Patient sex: M
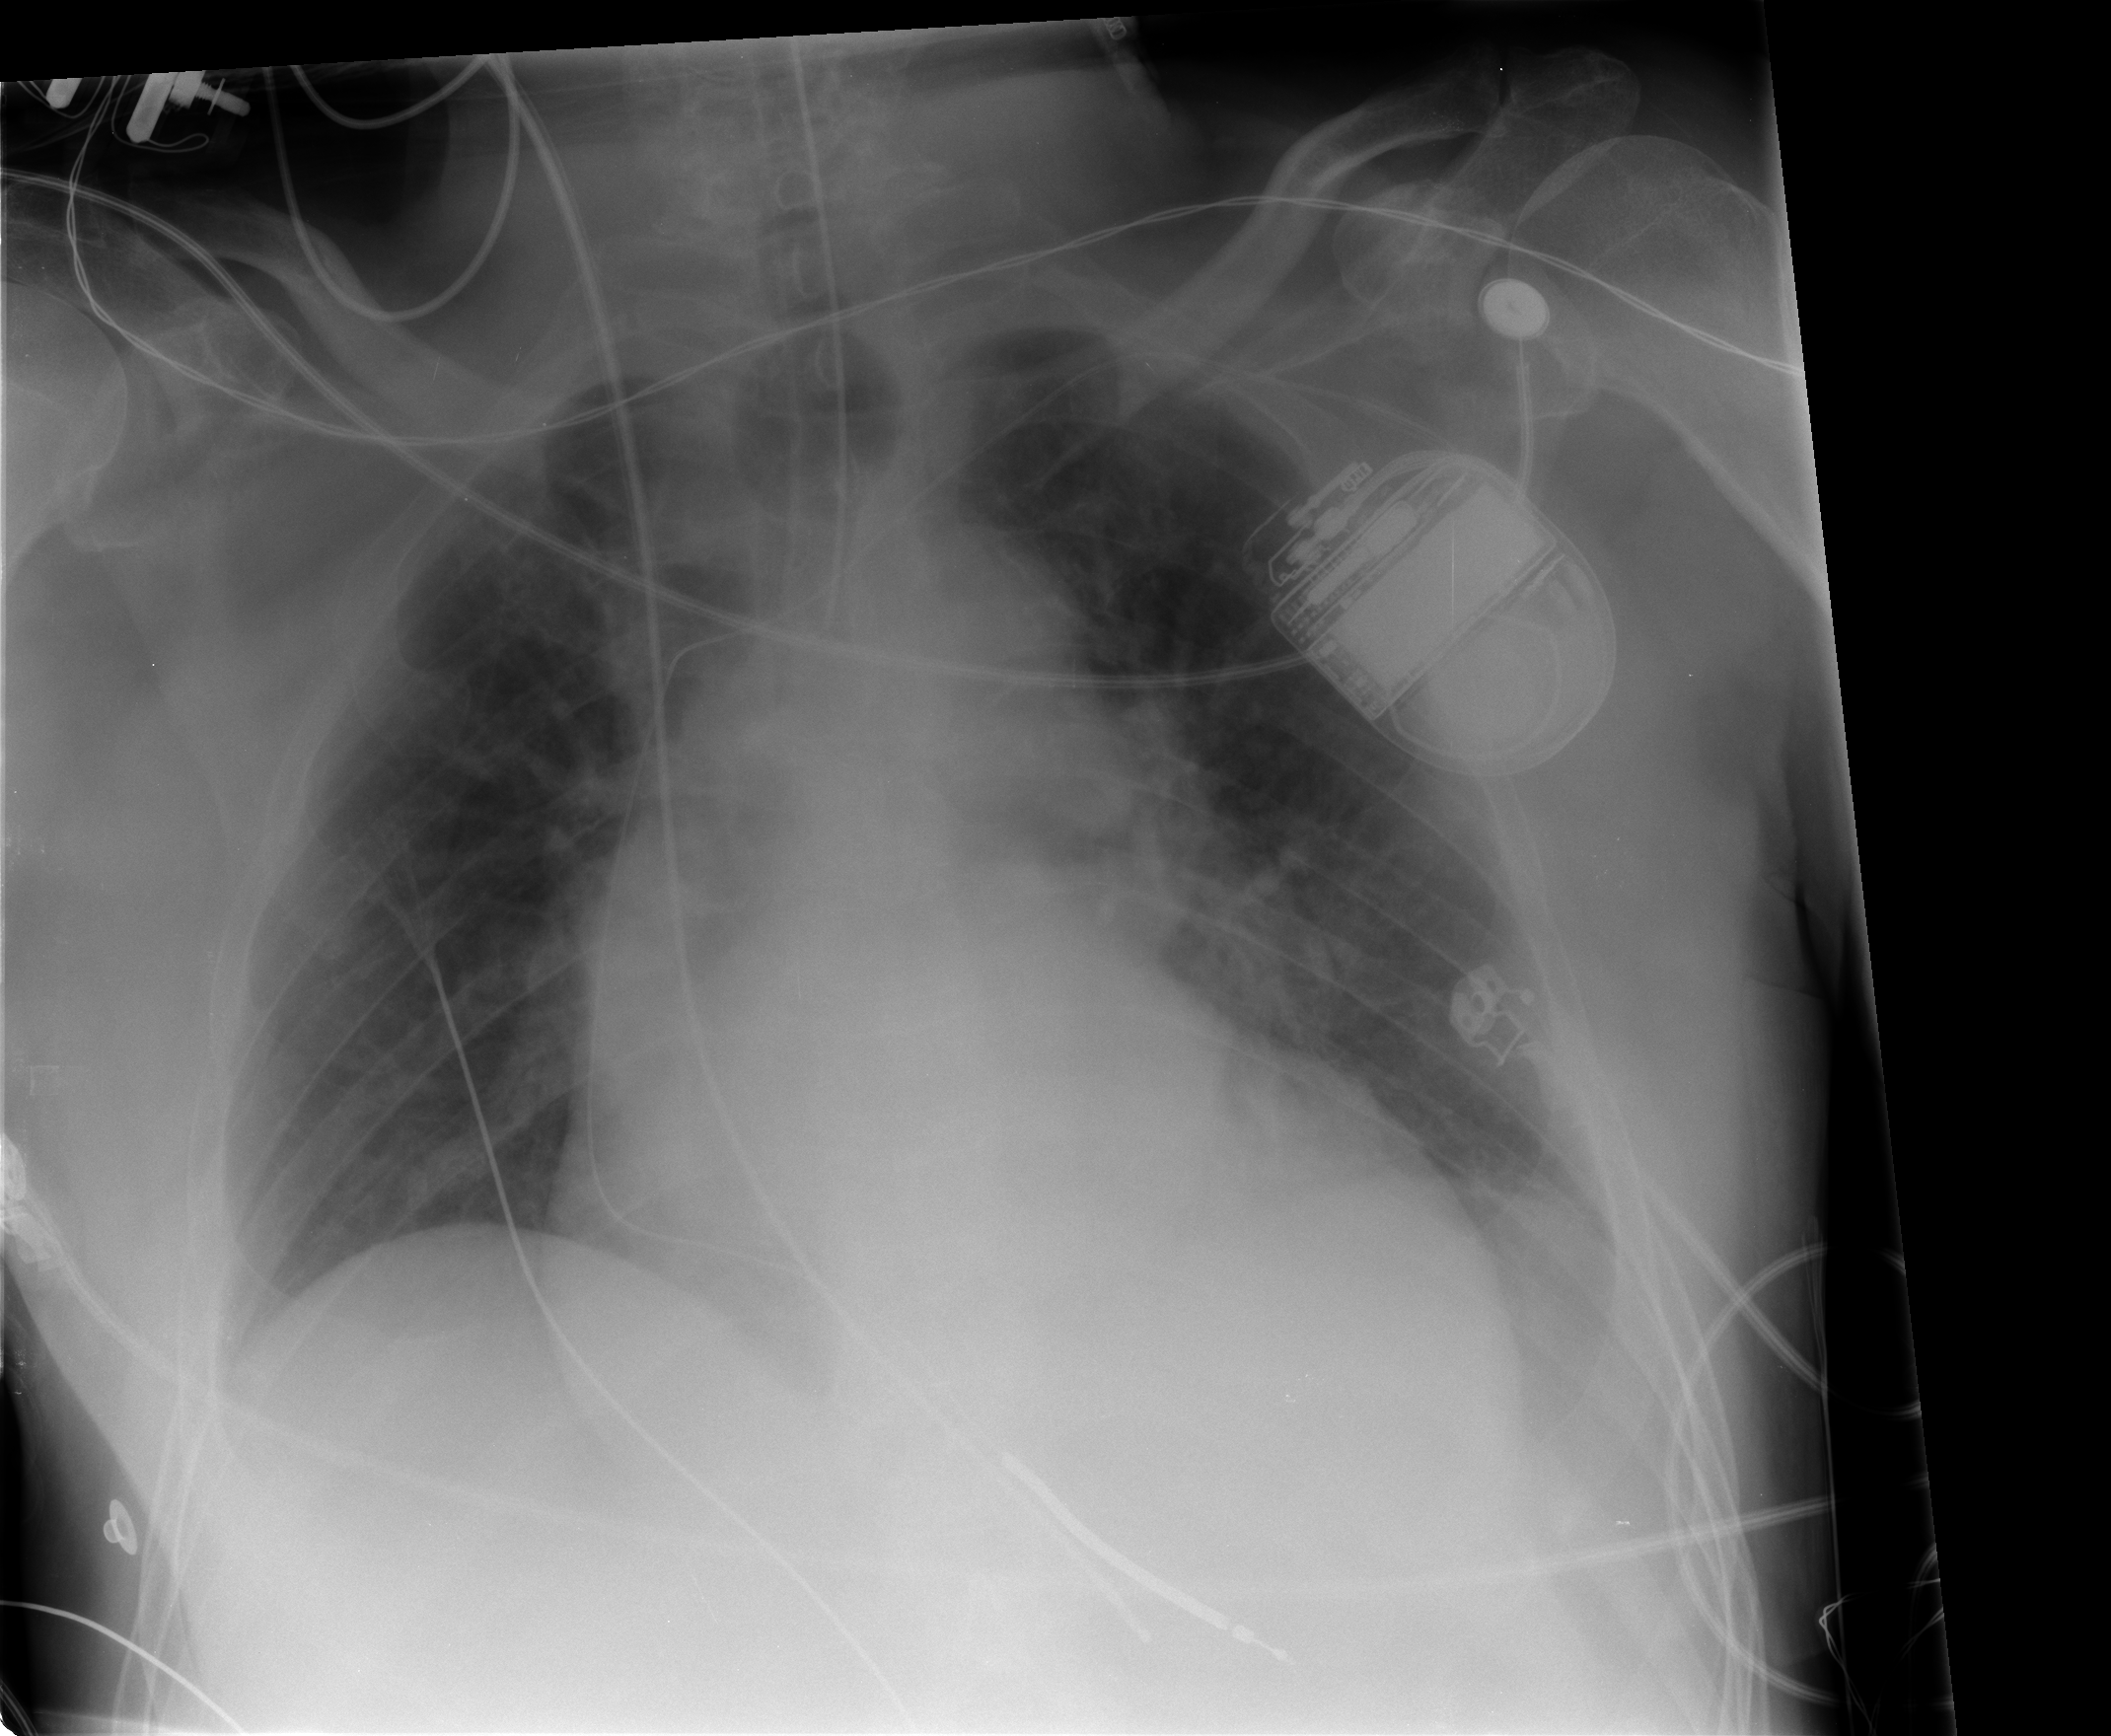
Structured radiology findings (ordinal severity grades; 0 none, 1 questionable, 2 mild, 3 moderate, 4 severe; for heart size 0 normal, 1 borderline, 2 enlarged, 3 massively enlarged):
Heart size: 3
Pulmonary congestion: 1
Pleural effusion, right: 0
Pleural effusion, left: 0
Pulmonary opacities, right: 0
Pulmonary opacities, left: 0
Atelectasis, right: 1
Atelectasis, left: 1